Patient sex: F
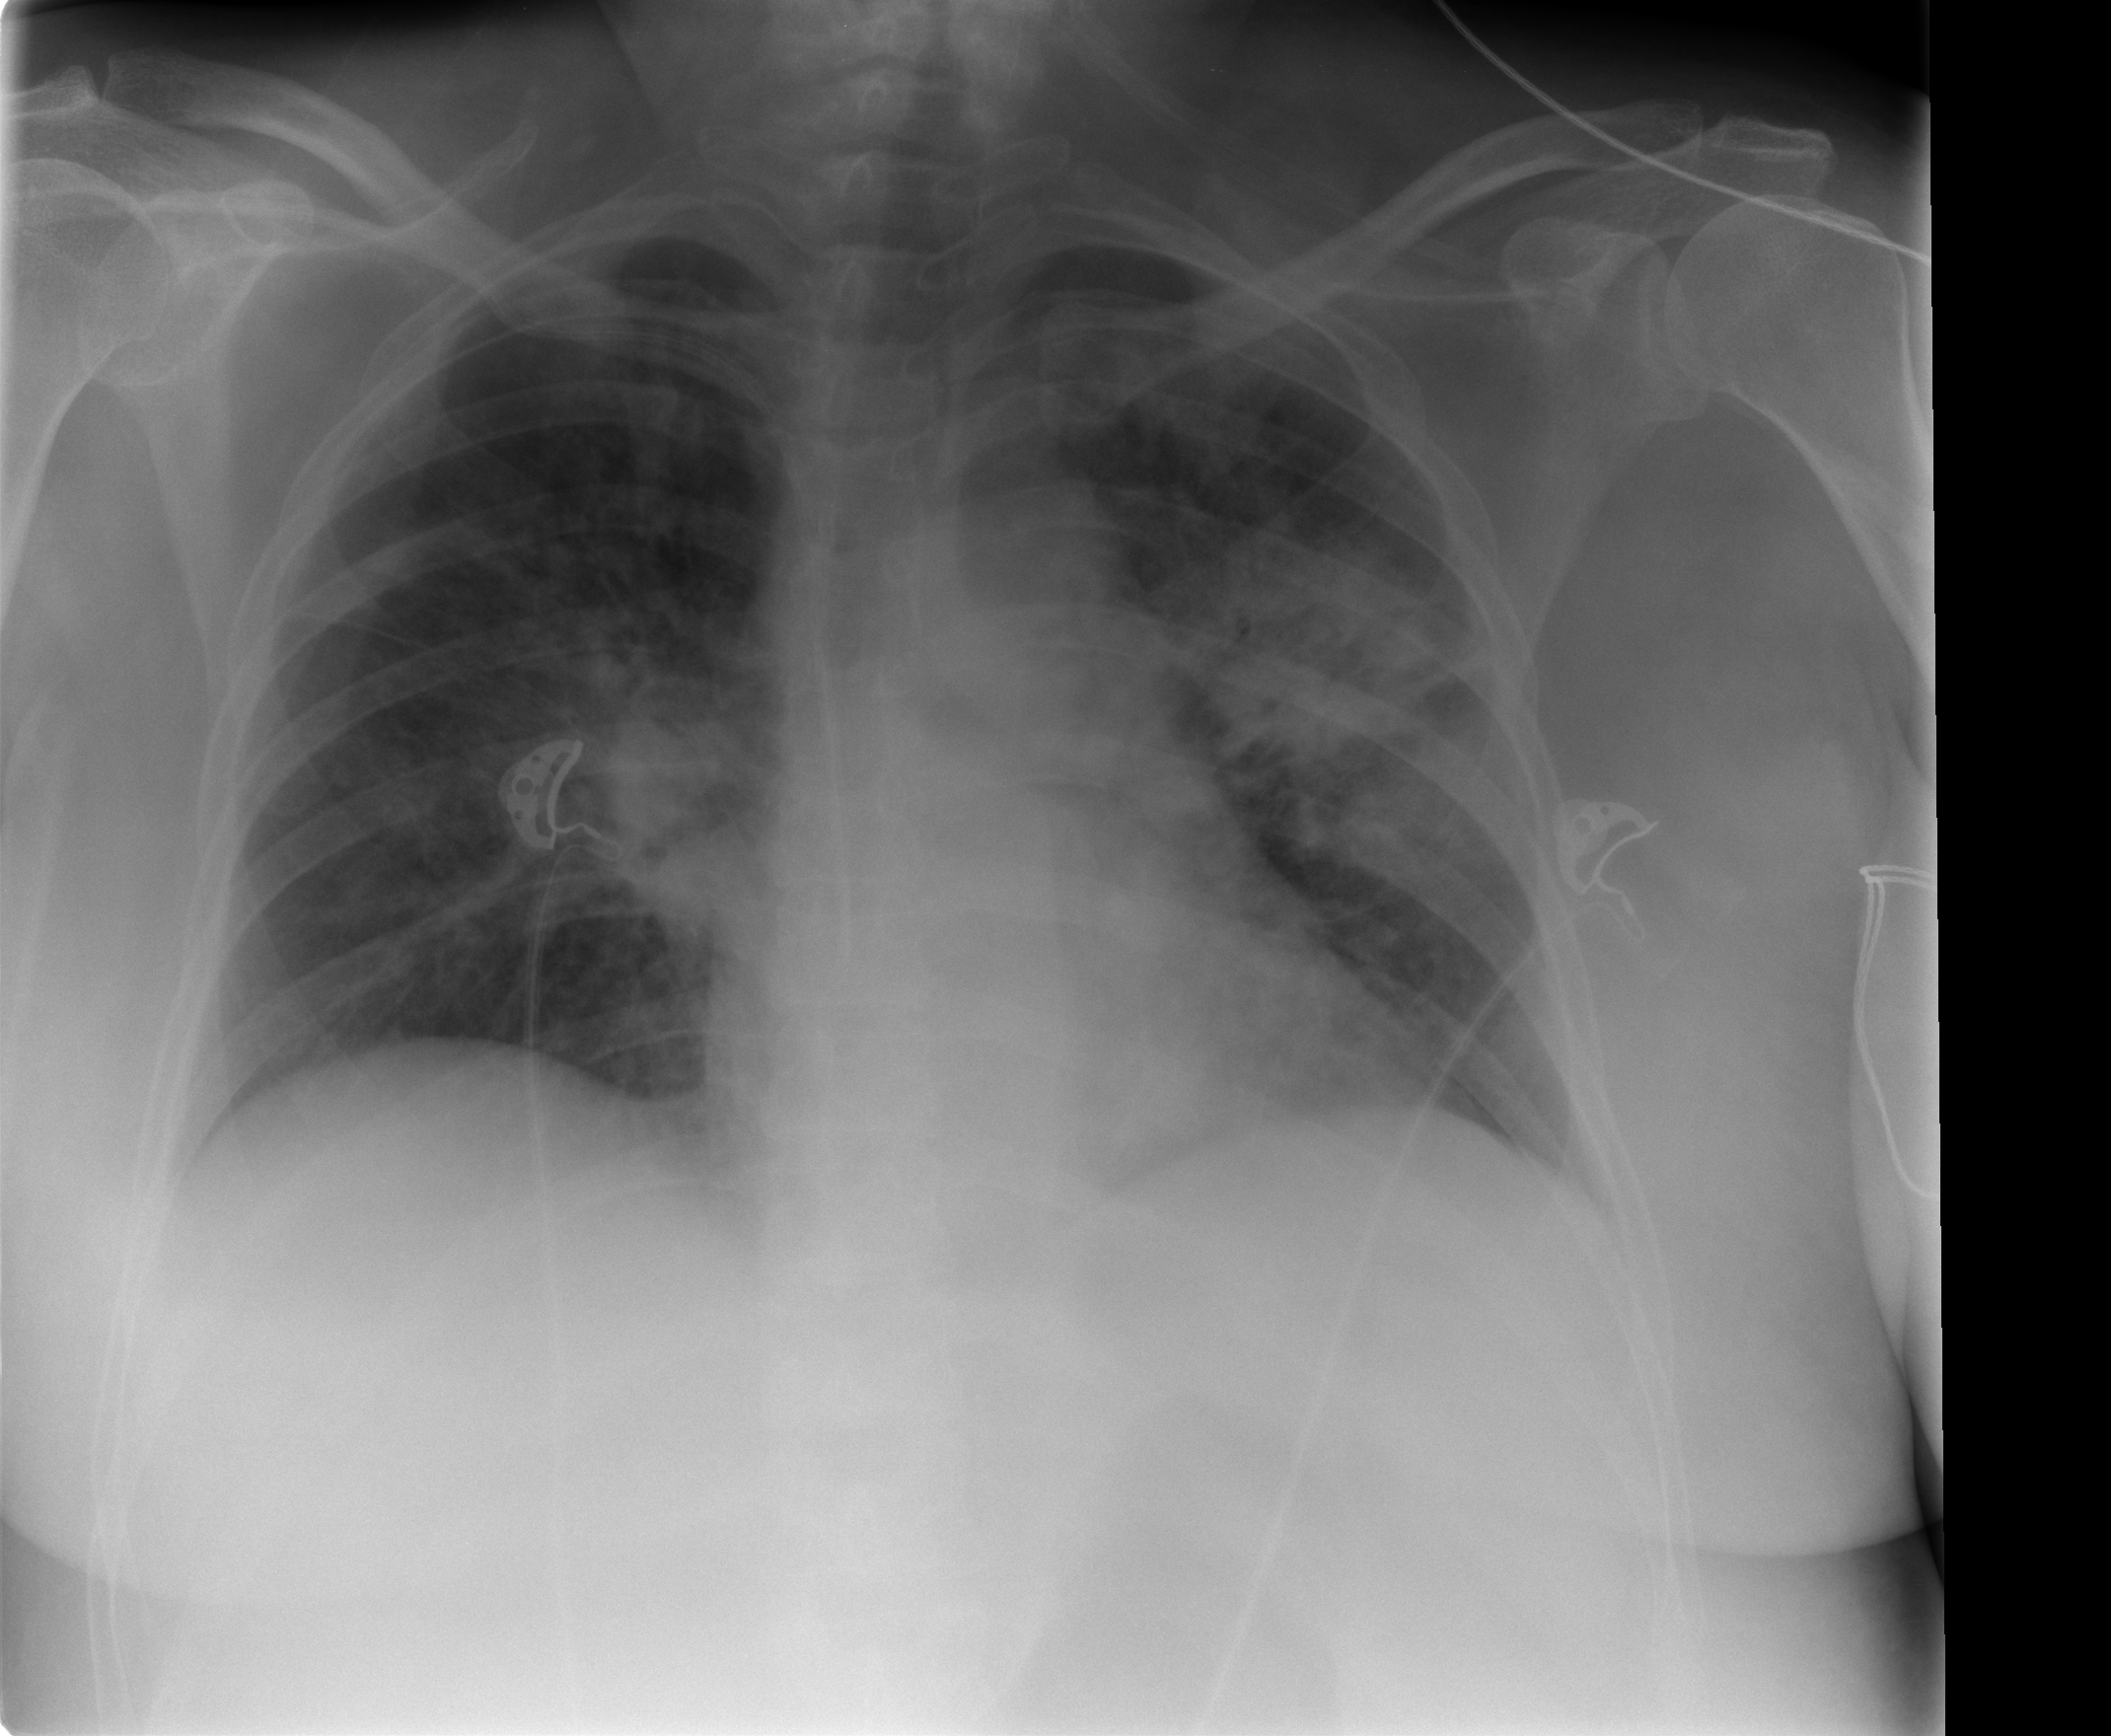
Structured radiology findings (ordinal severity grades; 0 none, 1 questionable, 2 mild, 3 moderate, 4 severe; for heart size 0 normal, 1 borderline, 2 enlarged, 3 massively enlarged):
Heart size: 0
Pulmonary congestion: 1
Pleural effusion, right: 0
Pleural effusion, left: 2
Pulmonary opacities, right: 3
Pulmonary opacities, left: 3
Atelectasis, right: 2
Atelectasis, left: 2